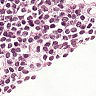
Metastatic tissue present: no